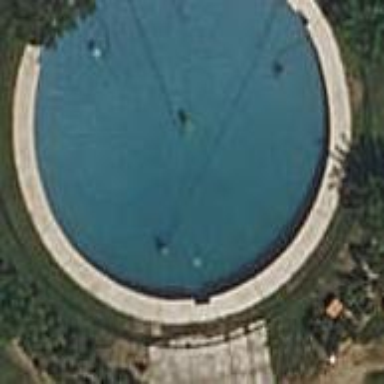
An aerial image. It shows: Fountain surrounded by fence near the water feature.